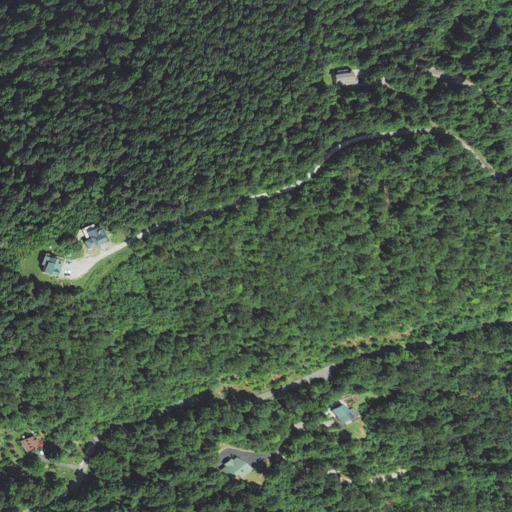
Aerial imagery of mountain in North Carolina named Ditney Knob containing deciduous forest, open development, mixed forest, grassland, and low intensity development